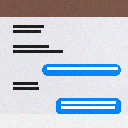
Screen state: on